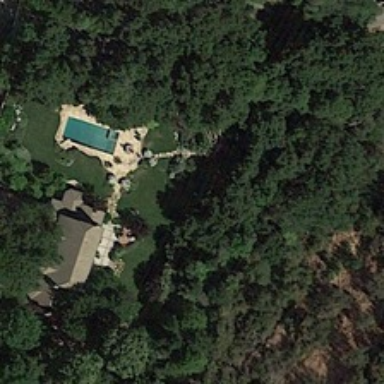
There is a house in the middle of the wood .